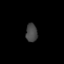
Tissue: prostate
Cell type: Fibroblasts
Senescence score: 0.746
Nuclear area (px): 207
Mean DAPI intensity: 69.928